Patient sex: M
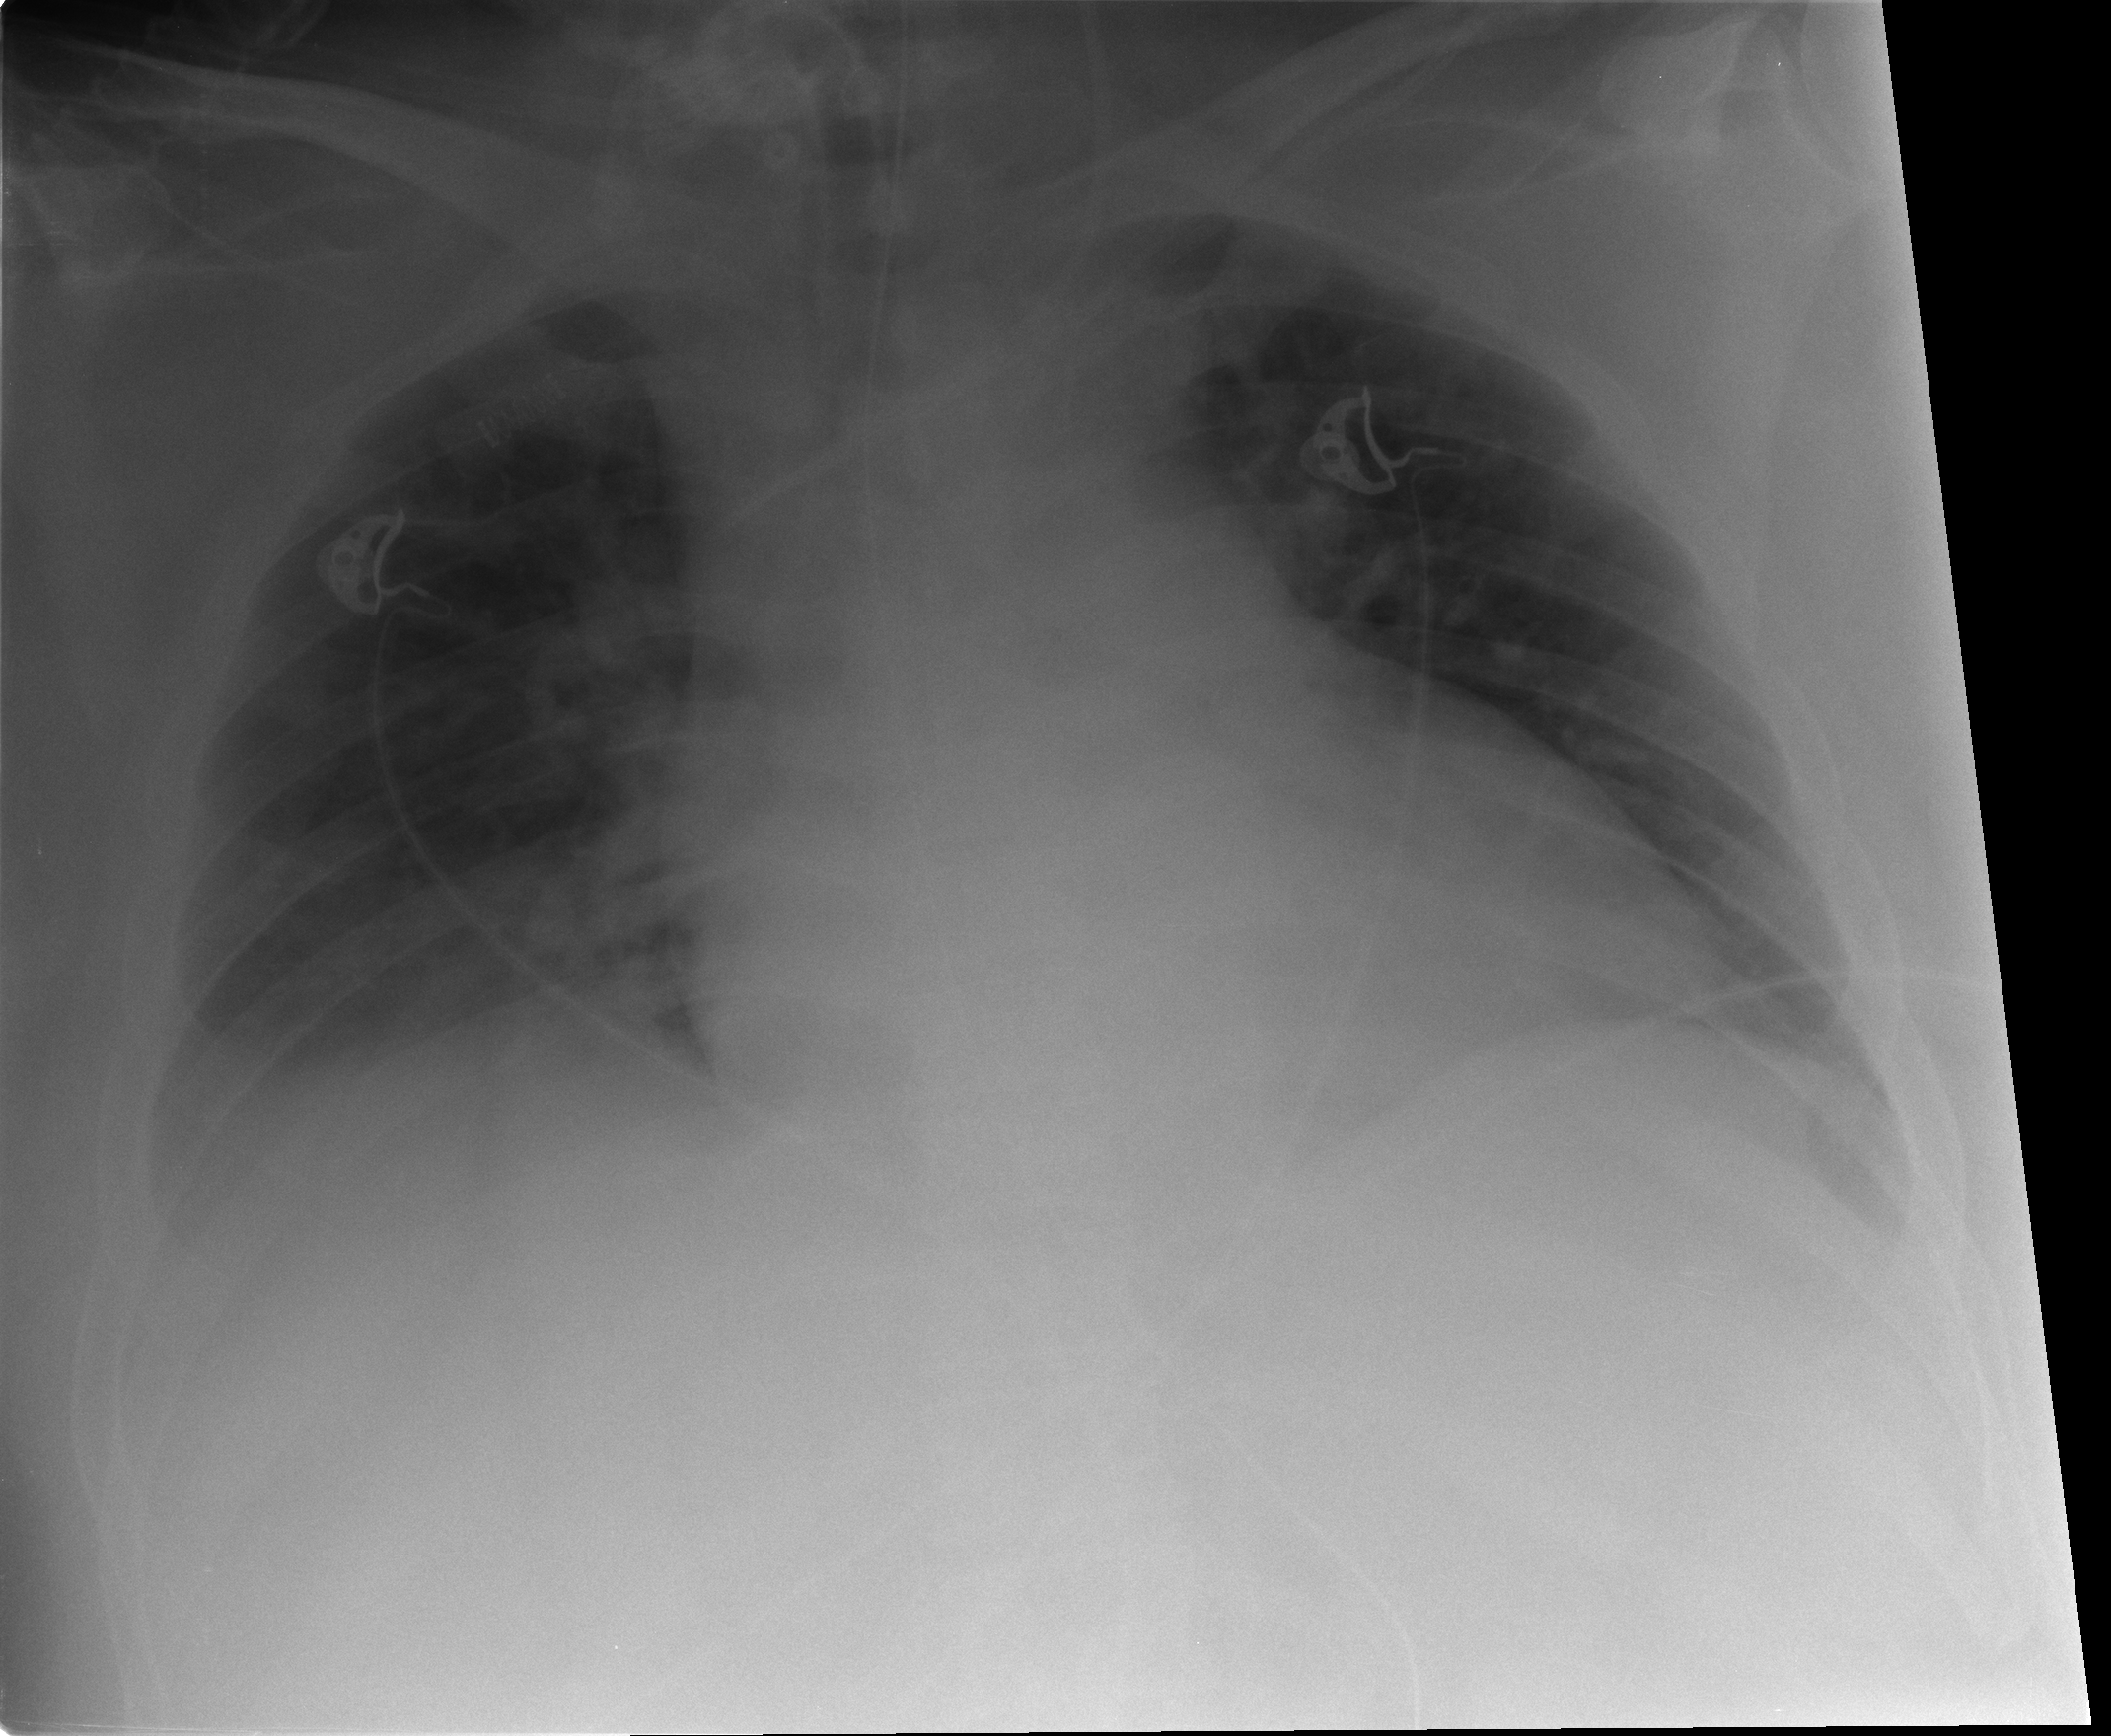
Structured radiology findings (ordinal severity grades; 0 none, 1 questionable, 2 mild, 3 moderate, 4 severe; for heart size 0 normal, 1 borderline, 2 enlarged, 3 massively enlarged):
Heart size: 2
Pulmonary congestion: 2
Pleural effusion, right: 2
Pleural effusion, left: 0
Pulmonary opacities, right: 0
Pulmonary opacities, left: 0
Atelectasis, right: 2
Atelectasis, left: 0